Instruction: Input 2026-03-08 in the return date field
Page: home
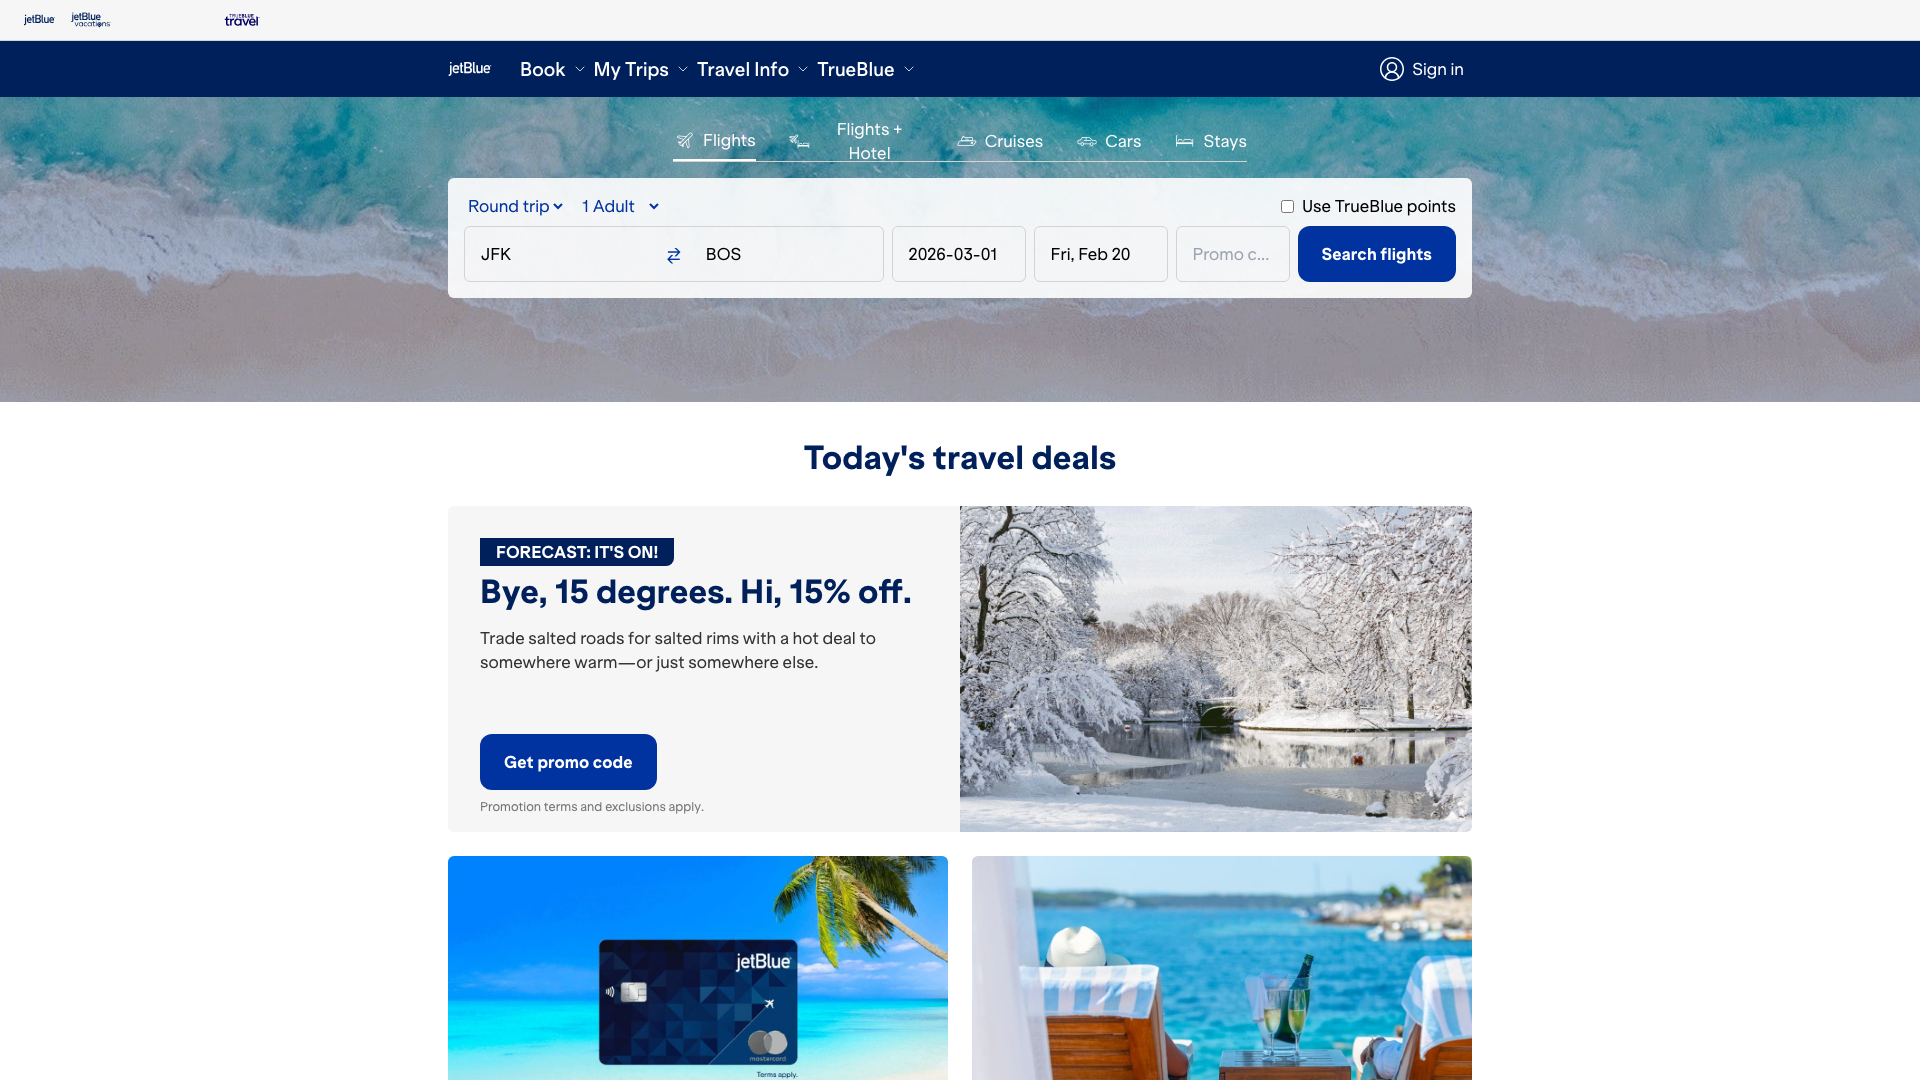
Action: type